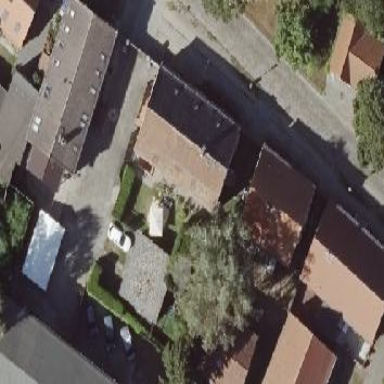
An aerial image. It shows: Detached building.